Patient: sex M, age 38
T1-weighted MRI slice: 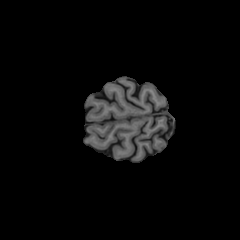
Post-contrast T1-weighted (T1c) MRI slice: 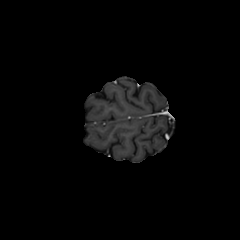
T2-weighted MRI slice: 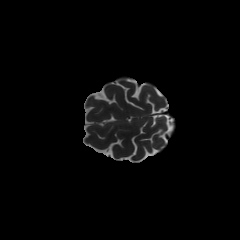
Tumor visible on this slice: no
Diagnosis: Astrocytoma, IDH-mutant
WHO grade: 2